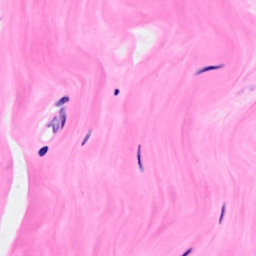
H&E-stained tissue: Breast